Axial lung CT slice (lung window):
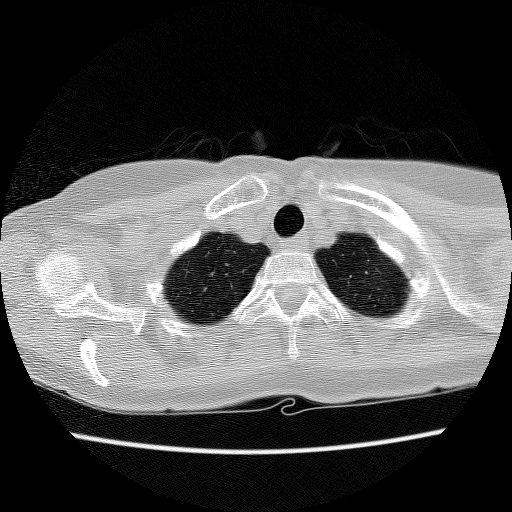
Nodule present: no